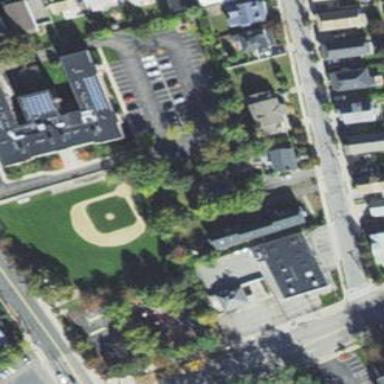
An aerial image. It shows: Grass pitch used for baseball and softball sports.